Question: I have a problem with an HTML Menubar menus, the menus of the menubars are presented below another div, so are not displayed:

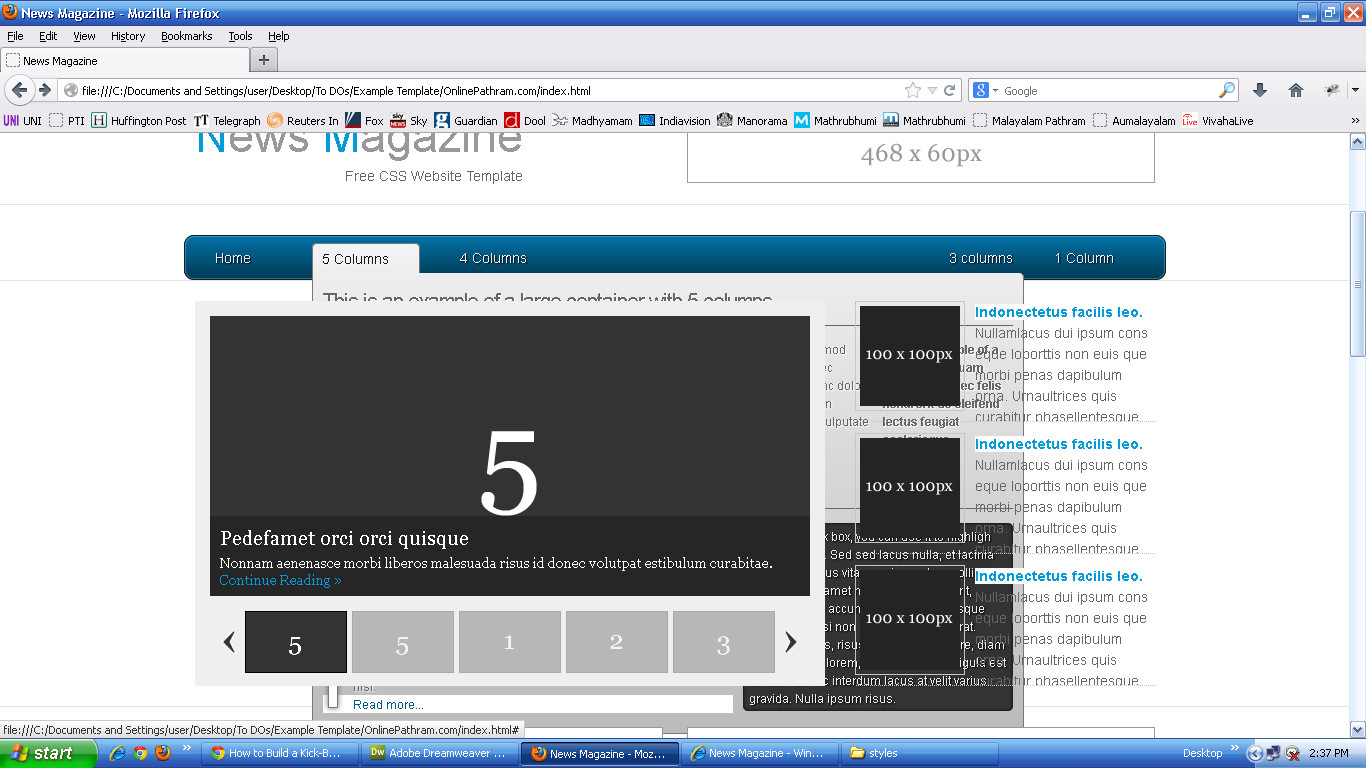
Answer: Increase 'z-index' for the navigation menu. This will ensure that any objects that are overlapping them, shall make room for the navigation to come one level up.
For Instance,
'''
z-index: 1;
'''